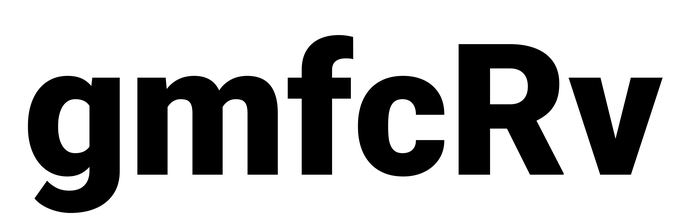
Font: Roboto_Black